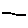
Label: line